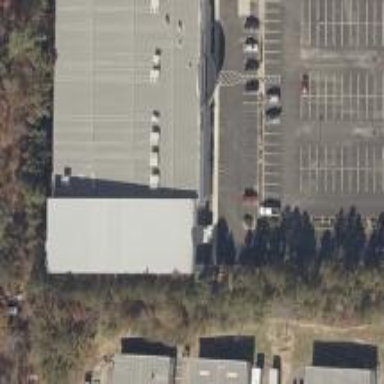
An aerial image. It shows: Building with bowling alley inside.